Question: I am using this tutorial from website <URL> and trying to understand why signal is not recieved by child?
here is the code:
'''
#include <stdio.h>
#include <signal.h>
#include <stdlib.h>
void sighup(); /* routines child will call upon sigtrap */
void sigint();
void sigquit();
void main()
{ int pid;
/* get child process */
if ((pid = fork()) < 0) {
perror("fork");
exit(1);
}
if (pid == 0)
{ /* child */
signal(SIGHUP,sighup); /* set function calls */
signal(SIGINT,sigint);
signal(SIGQUIT, sigquit);
for(;;); /* loop for ever */
}
else /* parent */
{ /* pid hold id of child */
printf("
PARENT: sending SIGHUP
");
kill(pid,SIGHUP);
sleep(3); /* pause for 3 secs */
printf("
PARENT: sending SIGINT
");
kill(pid,SIGINT);
sleep(3); /* pause for 3 secs */
printf("
PARENT: sending SIGQUIT
");
kill(pid,SIGQUIT);
sleep(3);
}
}
void sighup()
{ signal(SIGHUP,sighup); /* reset signal */
printf("CHILD: I have received a SIGHUP
");
}
void sigint()
{ signal(SIGINT,sigint); /* reset signal */
printf("CHILD: I have received a SIGINT
");
}
void sigquit()
{ printf("My DADDY has Killed me!!!
");
exit(0);
}
'''
output:

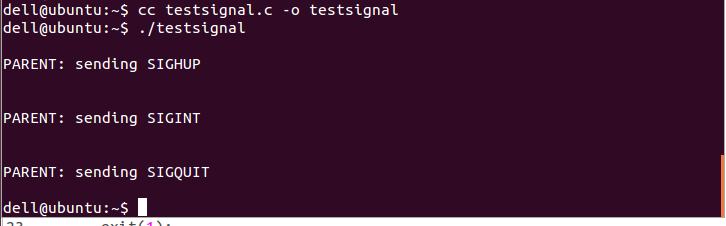
Answer: It's a race condition. Your code assumes that the child runs first and is not preempted by the parent until it installed all signal handlers and starts looping forever.
When that is not the case, the parent may send a signal to the child before the child had the chance to catch the signal. As such, the child process is killed, since the default action for 'SIGHUP', 'SIGINT' and 'SIGQUIT' is to terminate.
In your specific case, you never see any output from the child. This means that the parent sent 'SIGHUP' to the child, and 'SIGHUP' was delivered before the child changed the default behavior. So the child was killed.
Actually, if you did some error checking on the returning value of 'kill(2)' - which you should - you would see 'ESRCH' in the parent upon trying to send 'SIGINT' and 'SIGQUIT', because the child is already gone (assuming no other process in the system was started and got assigned the same PID in the meantime).
So, how do you fix it? Either use some form of synchronization to force the child to run first and only let the parent execute after all signal handlers are installed, or set up the signal handlers forking, and then unset them in the parent. The code below uses the latter approach:
'''
#include <stdio.h>
#include <signal.h>
#include <stdlib.h>
#include <unistd.h>
void sighup(int); /* routines child will call upon sigtrap */
void sigint(int);
void sigquit(int);
int main(void) {
int pid;
signal(SIGHUP,sighup); /* set function calls */
signal(SIGINT,sigint);
signal(SIGQUIT, sigquit);
/* get child process */
if ((pid = fork()) < 0) {
perror("fork");
exit(1);
}
if (pid == 0) {
/* child */
for(;;); /* loop for ever */
} else {
signal(SIGHUP, SIG_DFL);
signal(SIGINT, SIG_DFL);
signal(SIGQUIT, SIG_DFL);
/* parent */
/* pid hold id of child */
printf("
PARENT: sending SIGHUP
");
kill(pid,SIGHUP);
sleep(3); /* pause for 3 secs */
printf("
PARENT: sending SIGINT
");
kill(pid,SIGINT);
sleep(3); /* pause for 3 secs */
printf("
PARENT: sending SIGQUIT
");
kill(pid,SIGQUIT);
sleep(3);
}
return 0;
}
void sighup(int signo) {
signal(SIGHUP,sighup); /* reset signal */
printf("CHILD: I have received a SIGHUP
");
}
void sigint(int signo) {
signal(SIGINT,sigint); /* reset signal */
printf("CHILD: I have received a SIGINT
");
}
void sigquit(int signo) {
printf("My DADDY has Killed me!!!
");
exit(0);
}
'''
Also, you shouldn't be using 'signal(2)': it is unreliable in many ways, and its exact semantics are platform dependent. To ensure maximum portability, you should use 'sigaction(2)'. Refer to the manpages to learn more. Here's the same code using 'sigaction(2)' instead:
'''
#include <stdio.h>
#include <signal.h>
#include <stdlib.h>
#include <unistd.h>
void sighup(int); /* routines child will call upon sigtrap */
void sigint(int);
void sigquit(int);
int main(void) {
struct sigaction sigact;
sigact.sa_flags = 0;
sigemptyset(&sigact.sa_mask);
sigact.sa_handler = sighup;
if (sigaction(SIGHUP, &sigact, NULL) < 0) {
perror("sigaction()");
exit(1);
}
sigact.sa_handler = sigint;
if (sigaction(SIGINT, &sigact, NULL) < 0) {
perror("sigaction()");
exit(1);
}
sigact.sa_handler = sigquit;
if (sigaction(SIGQUIT, &sigact, NULL) < 0) {
perror("sigaction()");
exit(1);
}
pid_t pid;
/* get child process */
if ((pid = fork()) < 0) {
perror("fork");
exit(1);
}
if (pid == 0) {
/* child */
for(;;); /* loop for ever */
} else {
sigact.sa_handler = SIG_DFL;
sigaction(SIGHUP, &sigact, NULL);
sigaction(SIGINT, &sigact, NULL);
sigaction(SIGQUIT, &sigact, NULL);
/* parent */
/* pid hold id of child */
printf("
PARENT: sending SIGHUP
");
kill(pid,SIGHUP);
sleep(3); /* pause for 3 secs */
printf("
PARENT: sending SIGINT
");
kill(pid,SIGINT);
sleep(3); /* pause for 3 secs */
printf("
PARENT: sending SIGQUIT
");
kill(pid,SIGQUIT);
sleep(3);
}
return 0;
}
void sighup(int signo) {
signal(SIGHUP,sighup); /* reset signal */
printf("CHILD: I have received a SIGHUP
");
}
void sigint(int signo) {
signal(SIGINT,sigint); /* reset signal */
printf("CHILD: I have received a SIGINT
");
}
void sigquit(int signo) {
printf("My DADDY has Killed me!!!
");
exit(0);
}
'''
Last, but not least, it is important to mention that you should always compile with '-Wall'. Your program has some mistakes:
- 'main()''int'- - 'fork(2)''pid_t''int'- 'unistd.h''fork(2)'- 'printf(3)''man 7 signal'
Word of advice: stop learning from that website. If you want to learn this kind of stuff, read . Go straight to chaper 10 to learn why exactly 'signal(2)' is considered unreliable and obsolescent. It's a big book, but it's well worth investing your time on it.